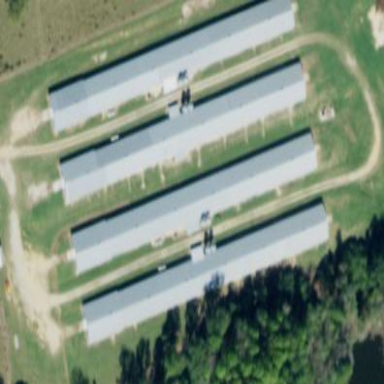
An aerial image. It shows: Poultry farmyard is depicted in the image.